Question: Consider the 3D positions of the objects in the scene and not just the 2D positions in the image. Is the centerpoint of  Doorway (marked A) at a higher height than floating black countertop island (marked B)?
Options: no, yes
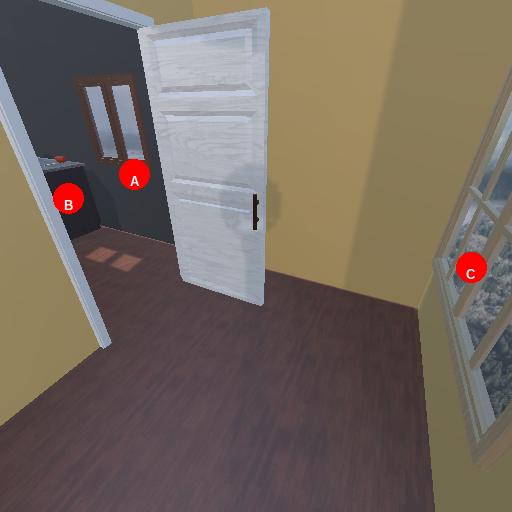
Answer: no